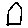
Label: house